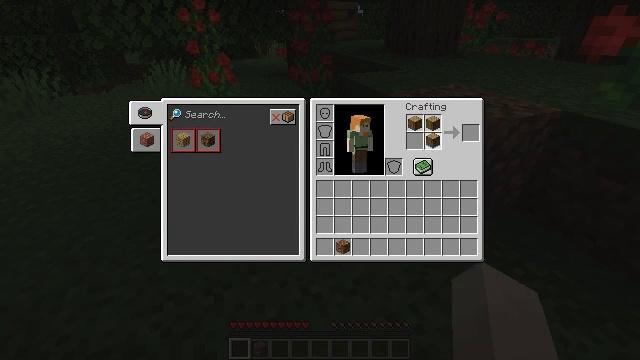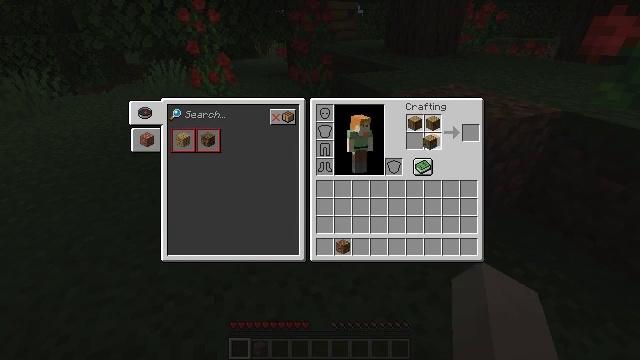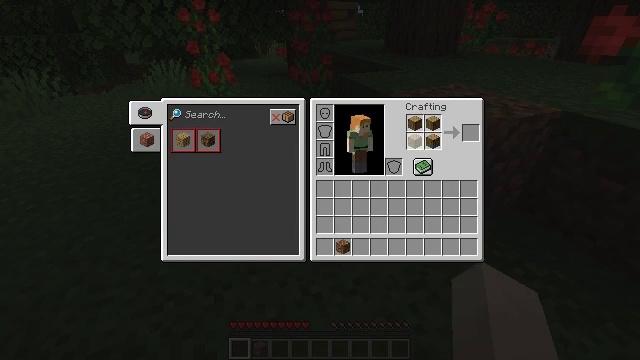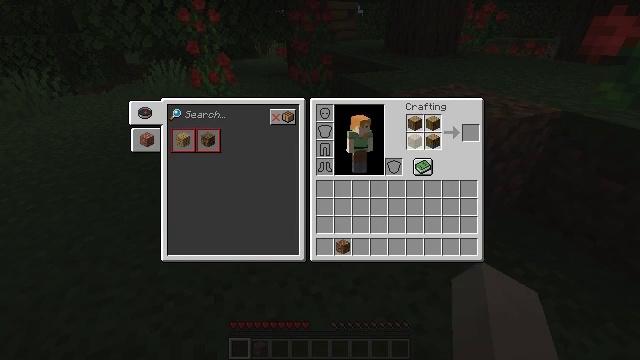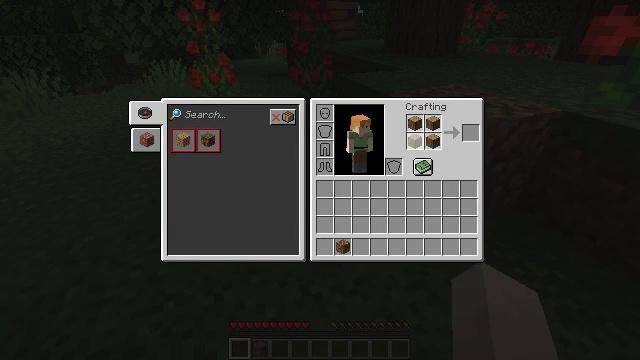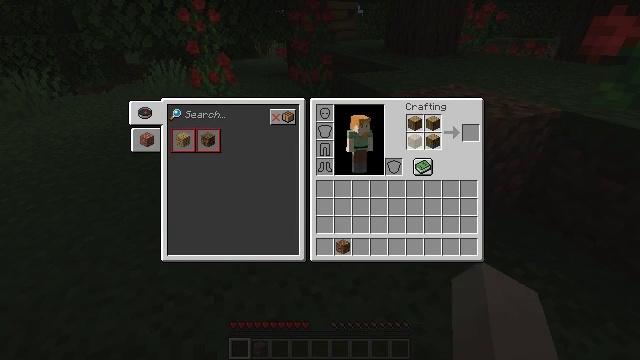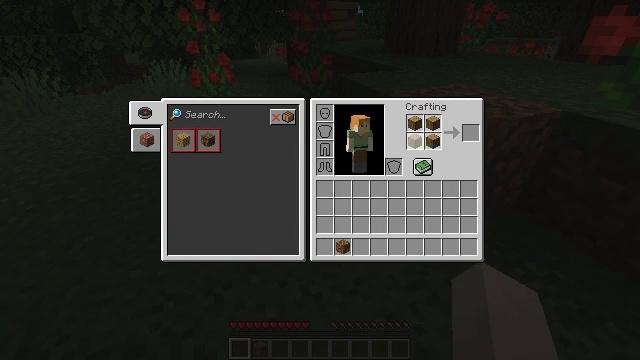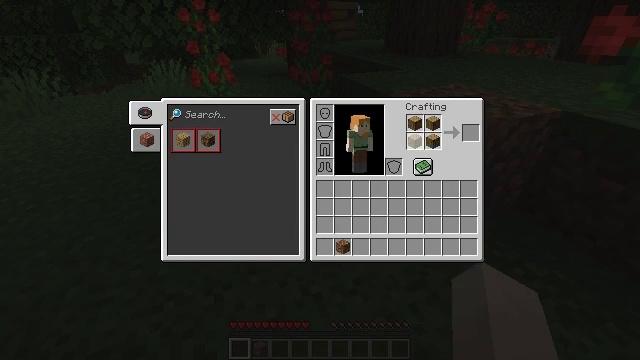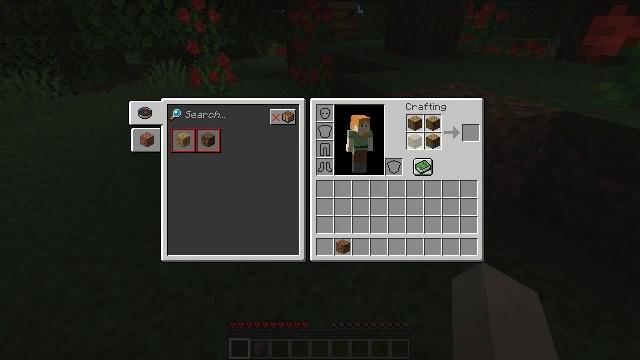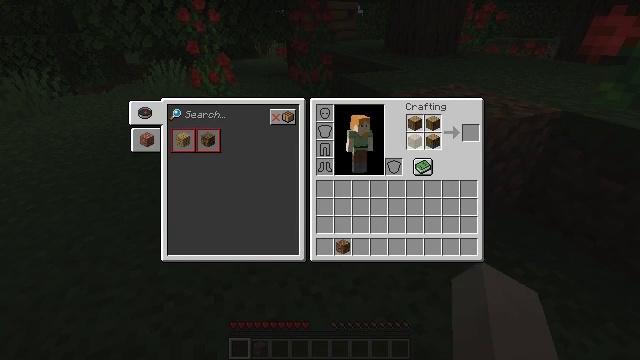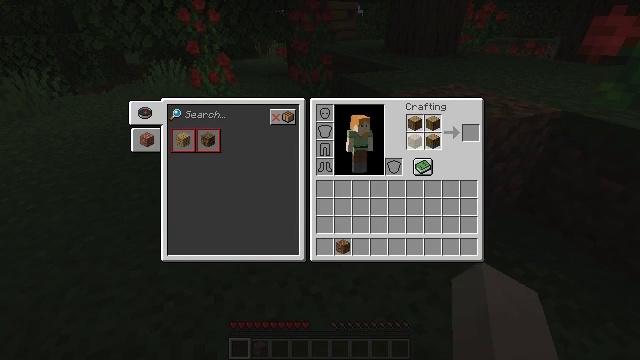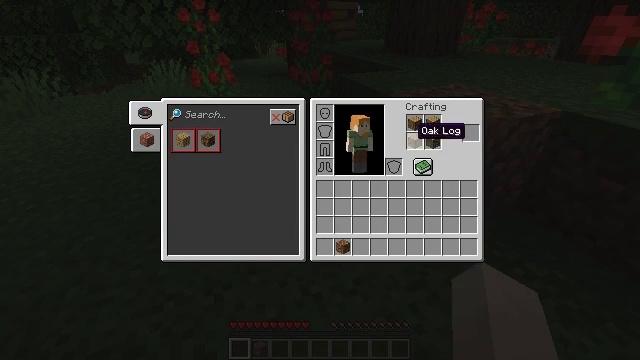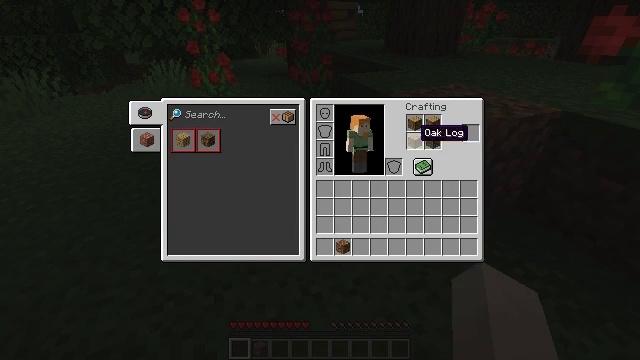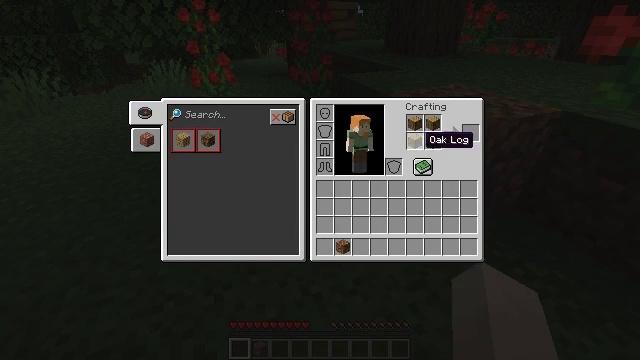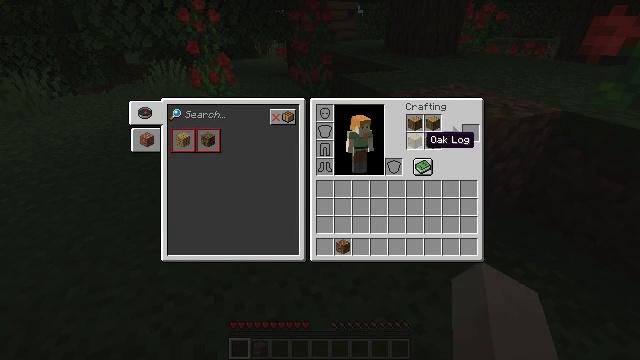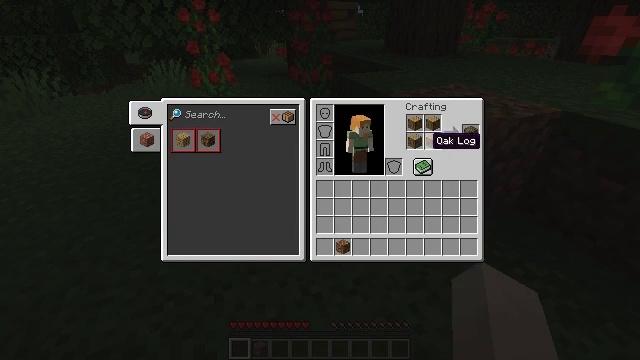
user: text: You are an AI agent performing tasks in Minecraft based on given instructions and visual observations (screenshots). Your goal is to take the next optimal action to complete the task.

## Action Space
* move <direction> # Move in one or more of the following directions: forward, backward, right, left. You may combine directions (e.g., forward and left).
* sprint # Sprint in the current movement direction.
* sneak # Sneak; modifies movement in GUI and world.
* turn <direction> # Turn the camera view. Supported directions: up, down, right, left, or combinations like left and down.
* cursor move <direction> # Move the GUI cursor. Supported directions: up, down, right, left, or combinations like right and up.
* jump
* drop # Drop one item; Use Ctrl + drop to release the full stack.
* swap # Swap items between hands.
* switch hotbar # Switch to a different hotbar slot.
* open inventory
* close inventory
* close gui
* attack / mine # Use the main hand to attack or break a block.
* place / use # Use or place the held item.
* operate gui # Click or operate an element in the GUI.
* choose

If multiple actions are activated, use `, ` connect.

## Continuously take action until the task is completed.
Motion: motion action
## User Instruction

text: Craft oak wood.
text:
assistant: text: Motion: choose
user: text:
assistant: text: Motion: cursor move left, choose
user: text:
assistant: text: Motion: choose
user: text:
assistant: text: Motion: cursor move left, choose
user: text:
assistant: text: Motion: choose
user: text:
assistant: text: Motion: choose
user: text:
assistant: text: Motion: choose
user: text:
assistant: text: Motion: choose
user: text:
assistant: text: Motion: choose
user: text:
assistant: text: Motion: choose
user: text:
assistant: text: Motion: no_op
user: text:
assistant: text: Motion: no_op
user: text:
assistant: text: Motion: no_op
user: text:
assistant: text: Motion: no_op
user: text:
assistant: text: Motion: no_op
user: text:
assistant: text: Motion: no_op
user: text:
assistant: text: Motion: no_op
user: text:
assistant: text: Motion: no_op
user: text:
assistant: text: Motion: no_op
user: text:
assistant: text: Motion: no_op
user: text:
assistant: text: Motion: no_op
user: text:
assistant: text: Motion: no_op
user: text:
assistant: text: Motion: no_op
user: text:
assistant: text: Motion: no_op
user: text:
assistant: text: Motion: no_op
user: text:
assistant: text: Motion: no_op
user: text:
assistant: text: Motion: cursor move right and up
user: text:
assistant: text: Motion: no_op
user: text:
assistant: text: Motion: no_op
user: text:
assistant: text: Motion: no_op